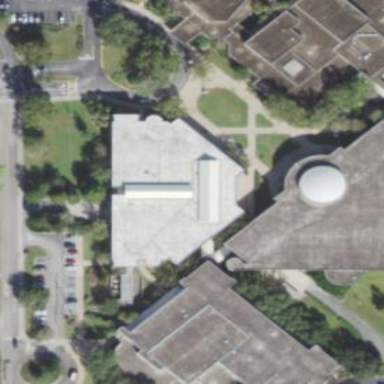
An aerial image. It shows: College building.